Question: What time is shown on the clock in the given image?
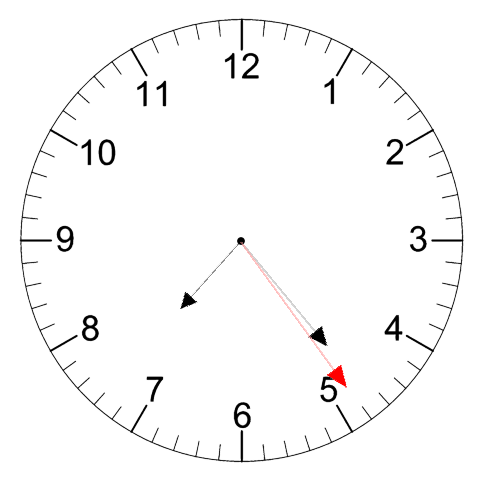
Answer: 07:23:24